Brain MRI, t2w sequence, axial 2D slice.
Patient: age 46, sex F, weight 95 kg, height 1.95 m
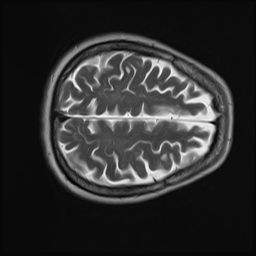